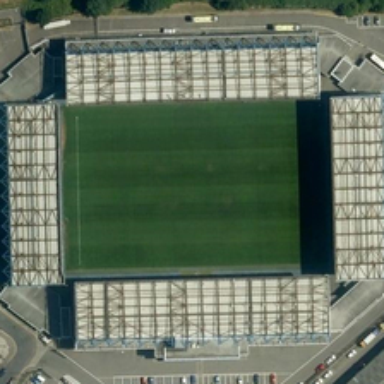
Some green trees and cars are near a large stadium .